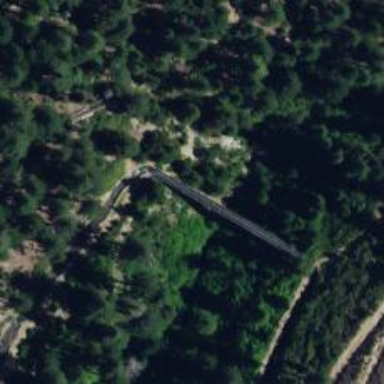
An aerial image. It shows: Aqueduct bridge over canal.